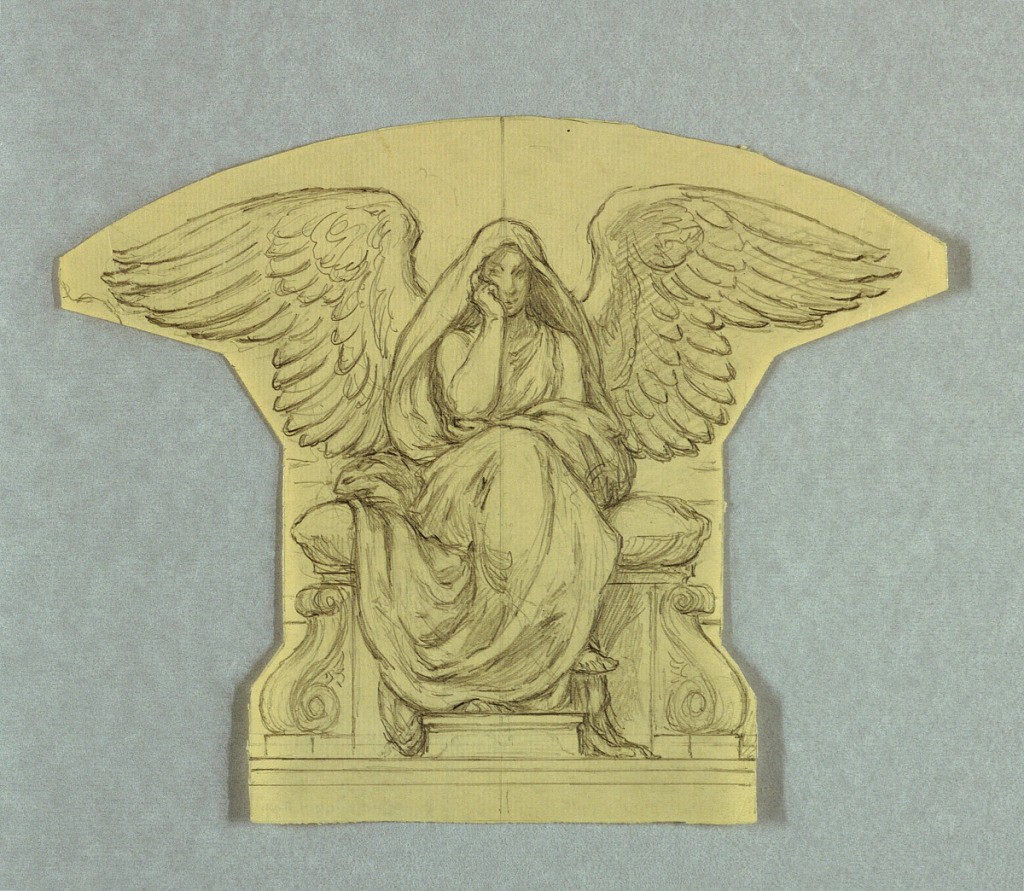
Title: Contemplation, Study for "Contemplative Spirit of the East," Lunette in East Grand Staircase, Minnesota State Capitol, Saint Paul, MN
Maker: Kenyon Cox, American, 1856–1919
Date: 1904
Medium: Graphite on cream laid paper
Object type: Drawing
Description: Female figure seated, facing front, with large wings outspread. Her chin is in her right hand, and her right leg is crossed over her left. Paper cut around figure.